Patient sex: M
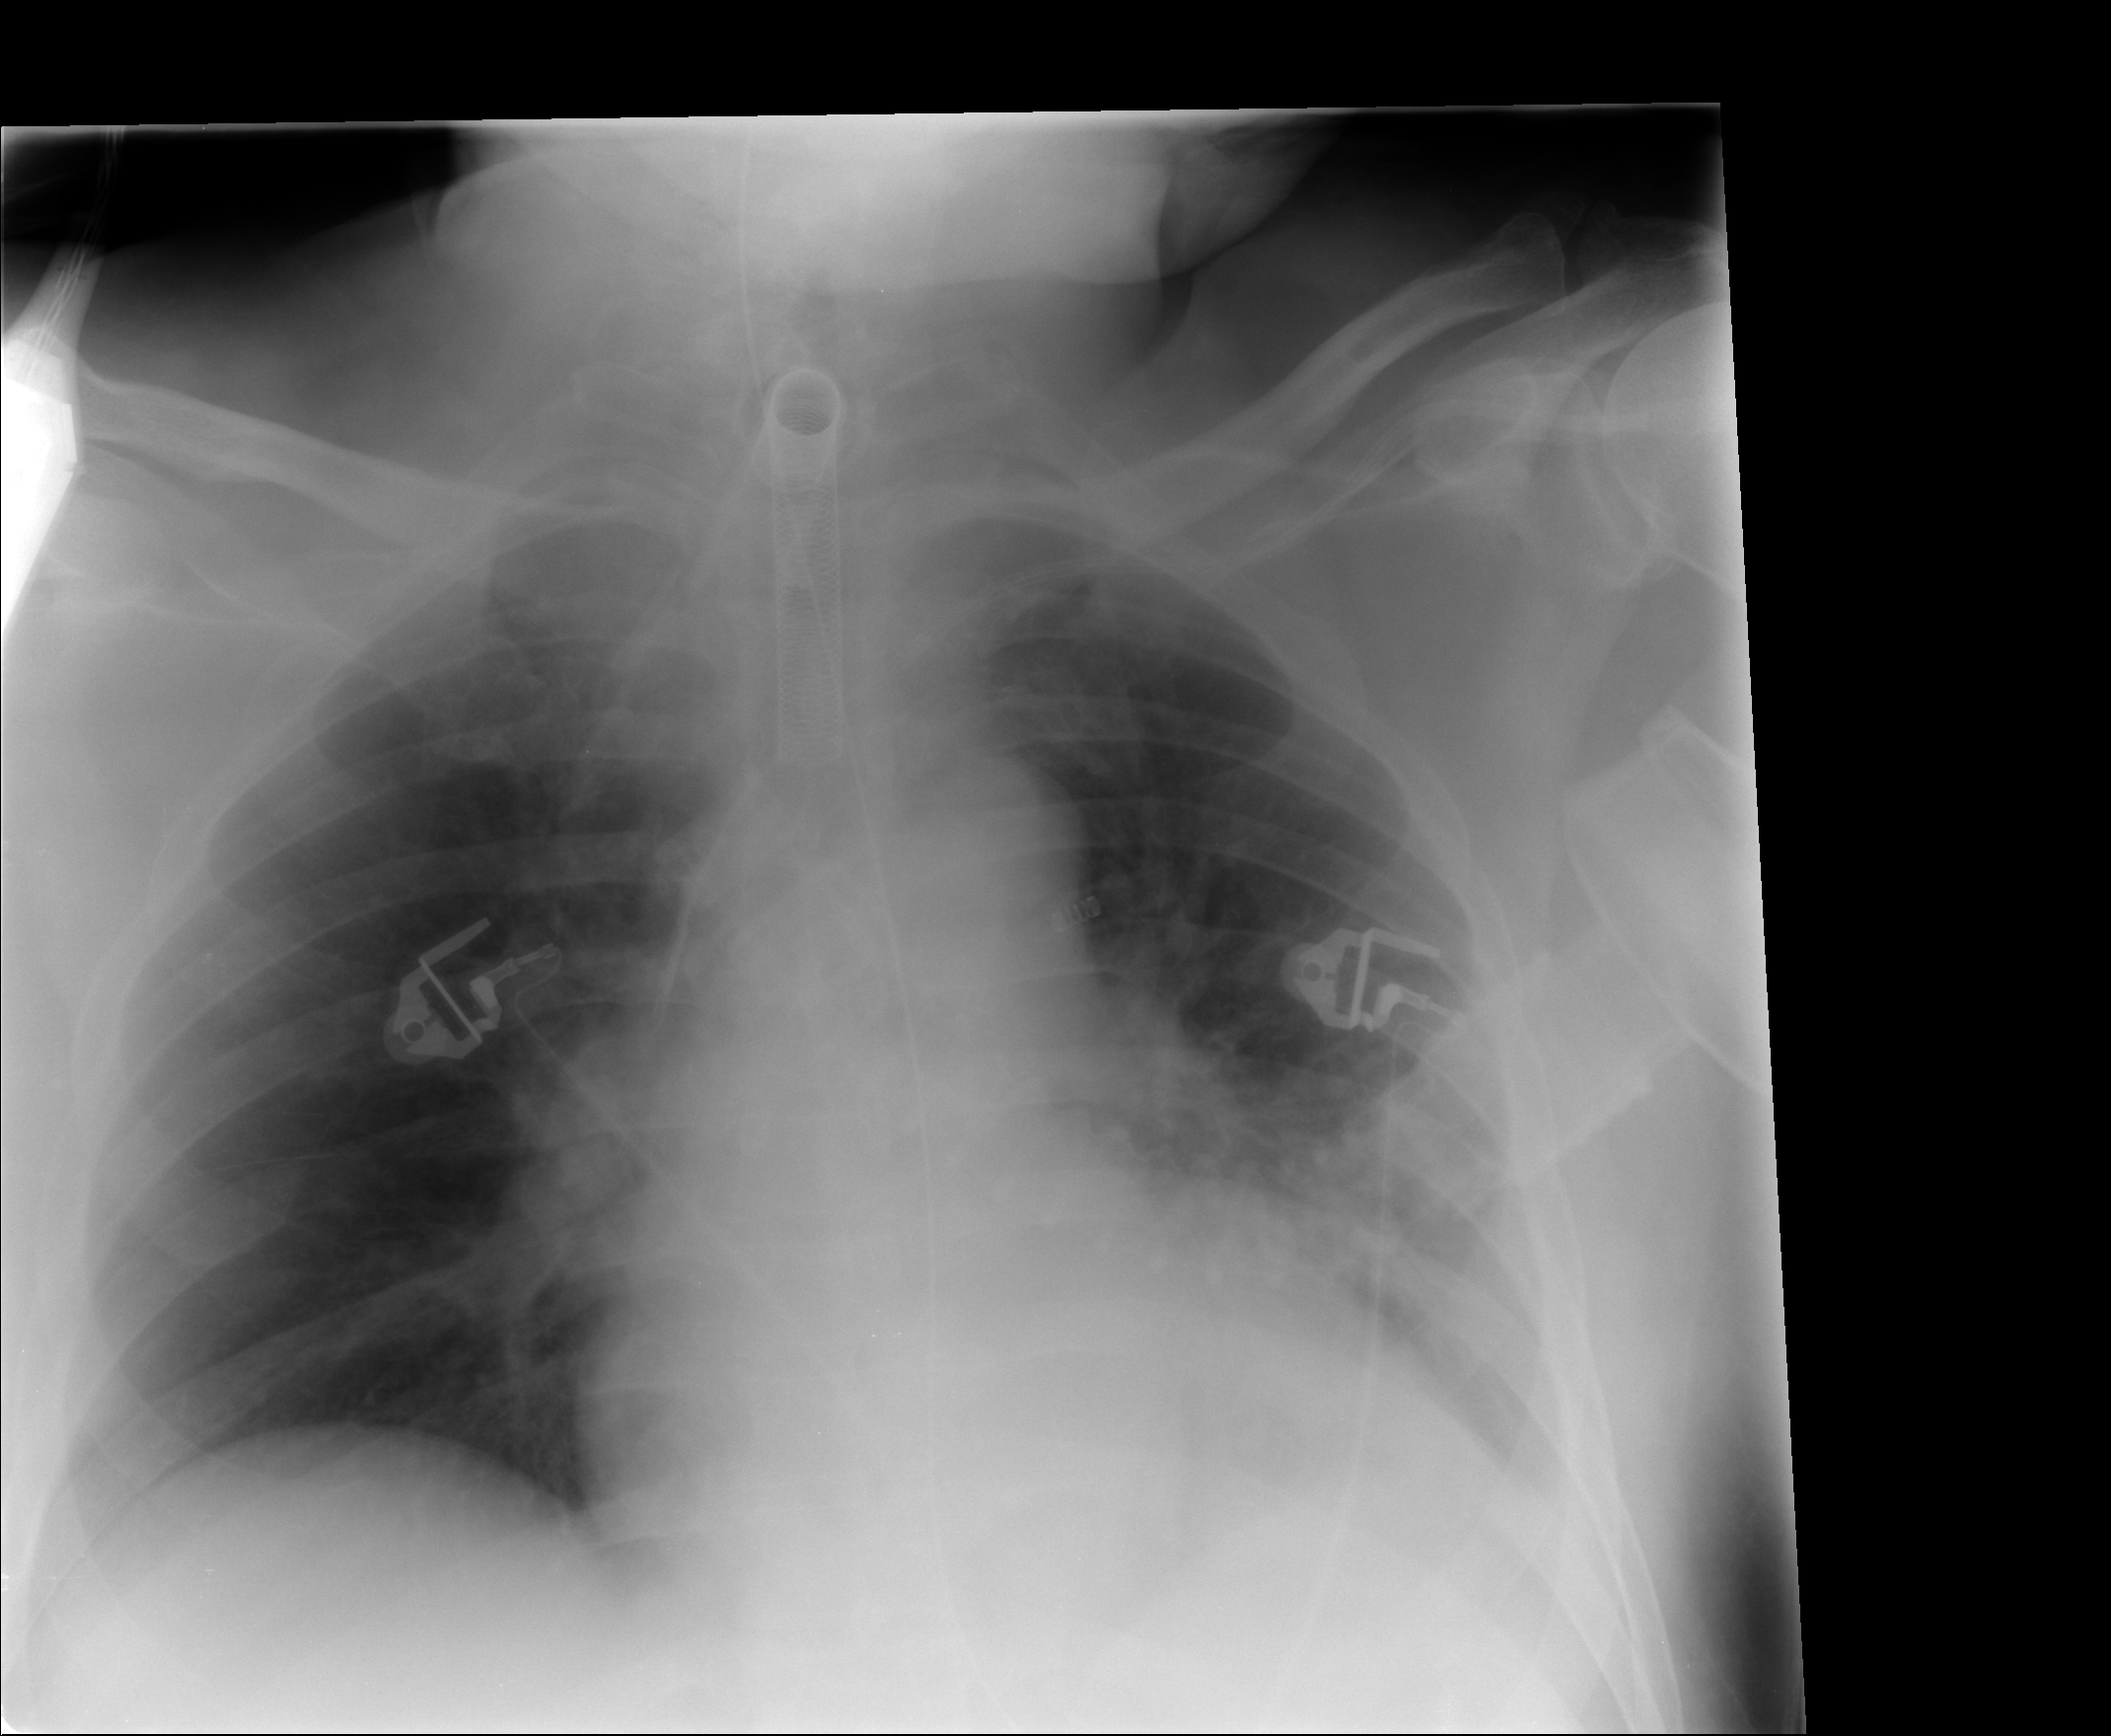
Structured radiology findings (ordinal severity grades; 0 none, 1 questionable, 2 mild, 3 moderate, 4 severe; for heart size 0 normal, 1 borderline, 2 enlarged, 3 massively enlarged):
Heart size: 0
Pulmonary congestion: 0
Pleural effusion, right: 0
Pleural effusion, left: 0
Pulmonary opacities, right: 0
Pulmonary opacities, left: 0
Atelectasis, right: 0
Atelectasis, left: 2